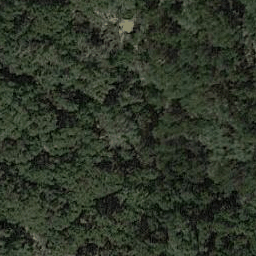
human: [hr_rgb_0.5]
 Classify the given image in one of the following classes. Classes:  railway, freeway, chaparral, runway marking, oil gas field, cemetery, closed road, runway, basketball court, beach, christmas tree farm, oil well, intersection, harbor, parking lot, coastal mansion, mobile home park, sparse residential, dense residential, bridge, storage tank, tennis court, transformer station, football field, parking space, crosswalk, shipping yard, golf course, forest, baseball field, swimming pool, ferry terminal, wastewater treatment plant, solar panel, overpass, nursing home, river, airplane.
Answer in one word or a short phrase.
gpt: forest